Question: Consider the following data frame:
'''
Country Provinces City Zone
1 Canada Newfondland St Johns A
2 Canada PEI Charlottetown B
3 Canada Nova Scotia Halifax C
4 Canada New Brunswick Fredericton D
5 Canada Quebec NA NA
6 Canada Quebec Quebec City NA
7 Canada Ontario Toronto A
8 Canada Ontario Ottawa B
9 Canada Manitoba Winnipeg C
10 Canada Saskatchewan Regina D
'''
Would there be a clever way to convert it to a 'treeNetwork' compatible list (from the 'networkD3' package) in the form of:
'''
CanadaPC <- list(name = "Canada",
children = list(
list(name = "Newfoundland",
children = list(list(name = "St. John's",
children = list(list(name = "A"))))),
list(name = "PEI",
children = list(list(name = "Charlottetown",
children = list(list(name = "B"))))),
list(name = "Nova Scotia",
children = list(list(name = "Halifax",
children = list(list(name = "C"))))),
list(name = "New Brunswick",
children = list(list(name = "Fredericton",
children = list(list(name = "D"))))),
list(name = "Quebec",
children = list(list(name = "Quebec City"))),
list(name = "Ontario",
children = list(list(name = "Toronto",
children = list(list(name = "A"))),
list(name = "Ottawa",
children = list(list(name = "B"))))),
list(name = "Manitoba",
children = list(list(name = "Winnipeg",
children = list(list(name = "C"))))),
list(name = "Saskatchewan",
children = list(list(name = "Regina",
children = list(list(name = "D")))))))
'''
In order to plot a tree that would have an arbitrary set of levels:

I have tried several sub-optimal routines including a messy combination of 'for' loops but I can't get this in the desired format.
Ideally, the function would scale in order to consider the first column as the 'root' (starting point) and the other columns would be different levels of children.
---
A <URL> that is not adressed in @MrFlick initial solution.
---
'''
structure(list(Country = c("Canada", "Canada", "Canada", "Canada",
"Canada", "Canada", "Canada", "Canada", "Canada", "Canada"),
Provinces = c("Newfondland", "PEI", "Nova Scotia", "New Brunswick",
"Quebec", "Quebec", "Ontario", "Ontario", "Manitoba", "Saskatchewan"
), City = c("St Johns", "Charlottetown", "Halifax", "Fredericton",
NA, "Quebec City", "Toronto", "Ottawa", "Winnipeg", "Regina"
), Zone = c("A", "B", "C", "D", NA, NA, "A", "B", "C",
"D")), class = "data.frame", row.names = c(NA, -10L), .Names = c("Country",
"Provinces", "City", "Zone"))
'''
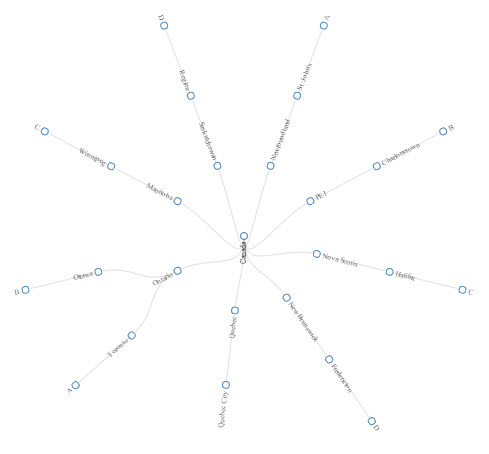
Answer: A better strategy for this scenario may be a recursive 'split()' Here's such an implementation. First, here's the sample data
'''
dd<-structure(list(Country = c("Canada", "Canada", "Canada", "Canada",
"Canada", "Canada", "Canada", "Canada", "Canada", "Canada"),
Provinces = c("Newfondland", "PEI", "Nova Scotia", "New Brunswick",
"Quebec", "Quebec", "Ontario", "Ontario", "Manitoba", "Saskatchewan"
), City = c("St Johns", "Charlottetown", "Halifax", "Fredericton",
NA, "Quebec City", "Toronto", "Ottawa", "Winnipeg", "Regina"
), Zone = c("A", "B", "C", "D", NA, NA, "A", "B", "C",
"D")), class = "data.frame", row.names = c(NA, -10L), .Names = c("Country",
"Provinces", "City", "Zone"))
'''
note that' i've replaced the '"NA"' strings with true 'NA' values. Now, the function
'''
rsplit <- function(x) {
x <- x[!is.na(x[,1]),,drop=FALSE]
if(nrow(x)==0) return(NULL)
if(ncol(x)==1) return(lapply(x[,1], function(v) list(name=v)))
s <- split(x[,-1, drop=FALSE], x[,1])
unname(mapply(function(v,n) {if(!is.null(v)) list(name=n, children=v) else list(name=n)}, lapply(s, rsplit), names(s), SIMPLIFY=FALSE))
}
'''
Then we can run
'''
rsplit(dd)
'''
It seems to work with the test data. The only difference is the order in which the children nodes are arranged.